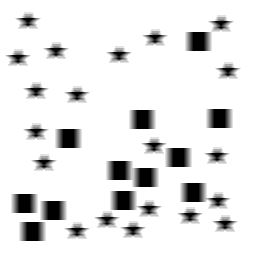
Squares: 12
Triangles: 0
Stars: 20
Total shapes: 32